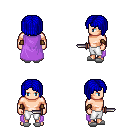
a pixel art fantasy rpg character, male body template, human, light skin, lavender cape, white pants, blue pageboy hairstyle, cloth bracers, white slippers, dagger, four views (front, back, left, right), 2x2 character sprite sheet, small pixel art, hard edges, no anti-aliasing